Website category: book
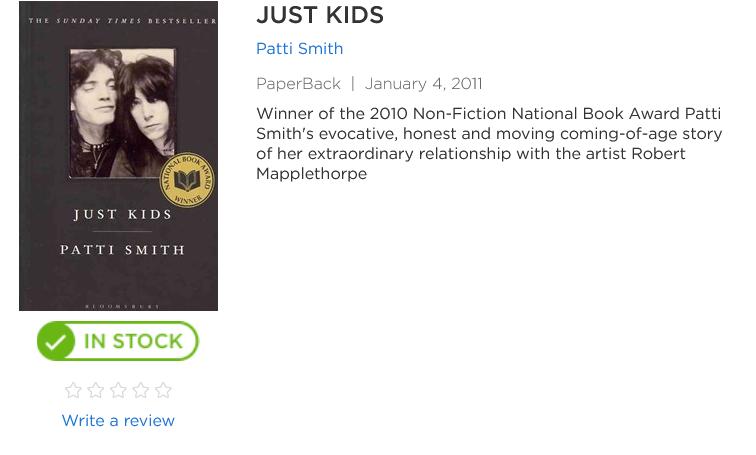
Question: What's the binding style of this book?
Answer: PaperBack

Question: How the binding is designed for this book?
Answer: PaperBack

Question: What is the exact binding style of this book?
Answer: PaperBack

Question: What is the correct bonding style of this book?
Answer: PaperBack

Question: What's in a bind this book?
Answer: PaperBack

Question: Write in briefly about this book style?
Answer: PaperBack

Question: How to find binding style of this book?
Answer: PaperBack

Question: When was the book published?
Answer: January 4, 2011

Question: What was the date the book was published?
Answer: January 4, 2011

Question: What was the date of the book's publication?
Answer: January 4, 2011

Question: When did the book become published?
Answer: January 4, 2011

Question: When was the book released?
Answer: January 4, 2011

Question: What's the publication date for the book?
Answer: January 4, 2011